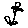
Label: flower